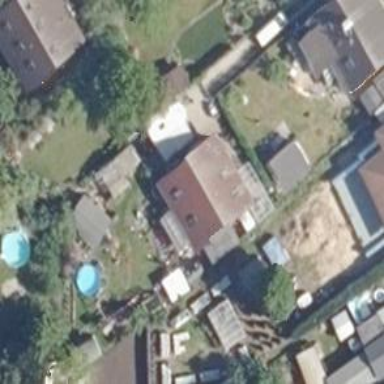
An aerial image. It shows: Simple and straightforward house.